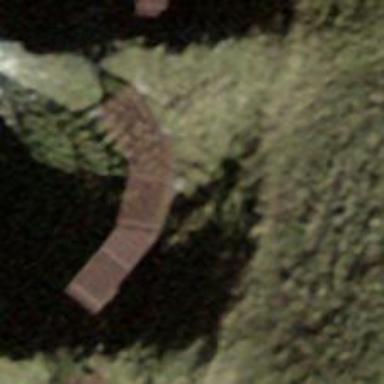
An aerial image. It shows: Snow bridge avalanche protection fence.